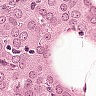
Metastatic tissue present: yes